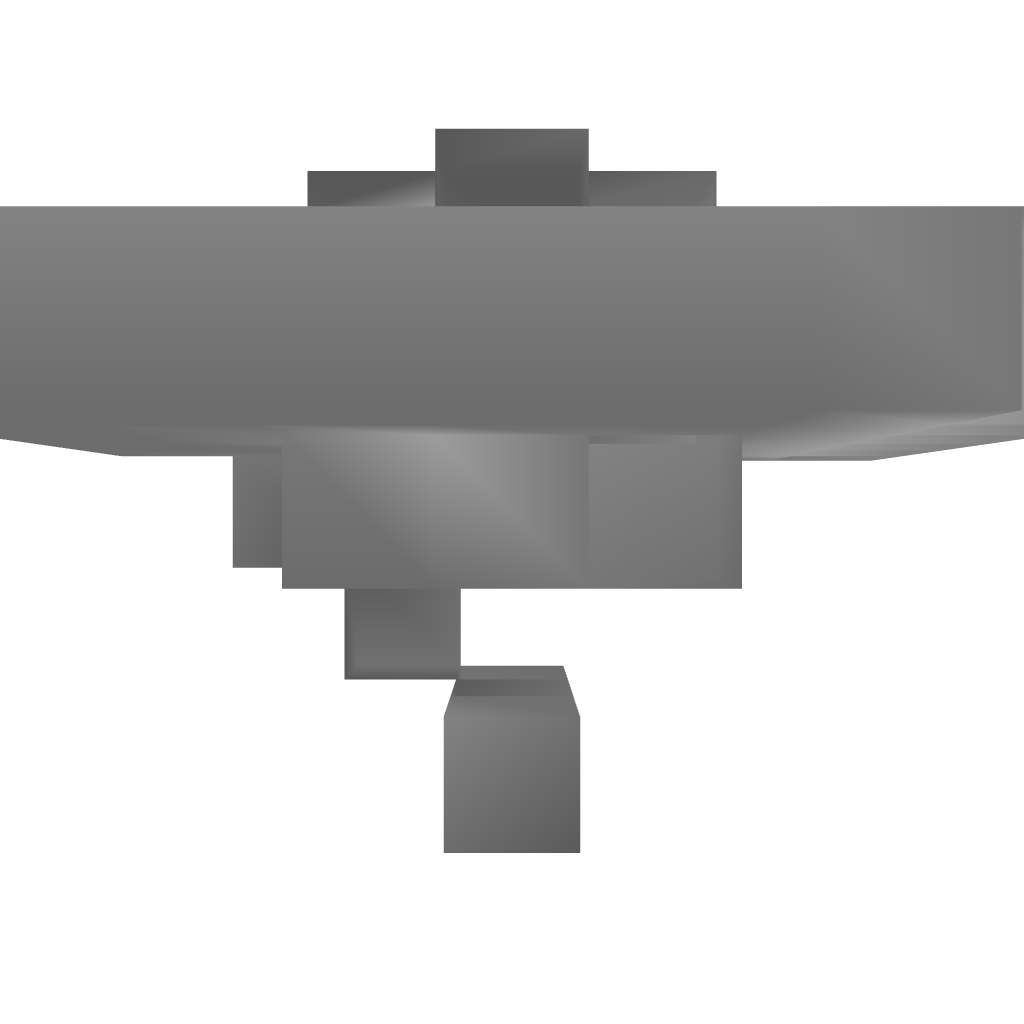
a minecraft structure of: Compact Equipping Machine bad low quality